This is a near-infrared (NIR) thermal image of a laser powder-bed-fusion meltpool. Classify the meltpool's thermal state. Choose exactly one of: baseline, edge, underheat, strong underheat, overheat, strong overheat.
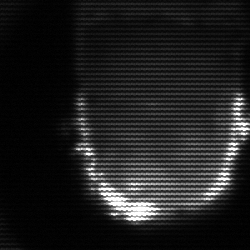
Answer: baseline